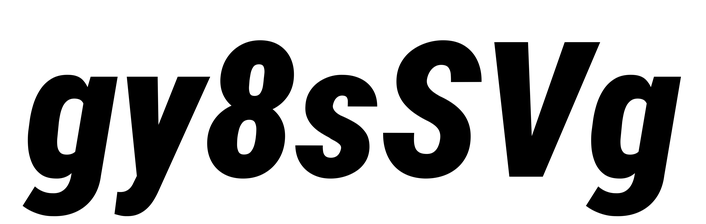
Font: Roboto-Italic_Condensed_Black_Italic